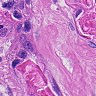
Metastatic tissue present: yes